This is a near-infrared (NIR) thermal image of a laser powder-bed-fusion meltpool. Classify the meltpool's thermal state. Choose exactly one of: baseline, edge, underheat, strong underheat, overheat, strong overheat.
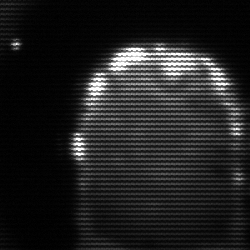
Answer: baseline